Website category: book
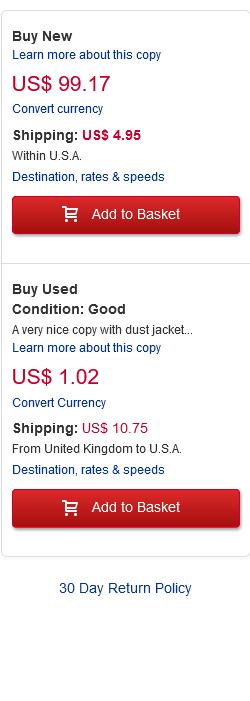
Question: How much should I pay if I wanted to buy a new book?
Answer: US$ 99.17

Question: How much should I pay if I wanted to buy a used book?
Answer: US$ 1.02

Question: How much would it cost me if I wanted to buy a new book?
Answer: US$ 99.17

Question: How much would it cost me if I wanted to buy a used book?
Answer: US$ 1.02

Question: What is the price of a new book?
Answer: US$ 99.17

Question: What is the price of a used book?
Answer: US$ 1.02

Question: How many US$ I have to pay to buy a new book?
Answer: US$ 99.17

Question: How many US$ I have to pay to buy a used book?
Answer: US$ 1.02

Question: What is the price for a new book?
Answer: US$ 99.17

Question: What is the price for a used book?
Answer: US$ 1.02

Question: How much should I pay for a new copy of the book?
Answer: US$ 99.17

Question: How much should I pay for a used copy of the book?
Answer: US$ 1.02

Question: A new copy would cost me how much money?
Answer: US$ 99.17

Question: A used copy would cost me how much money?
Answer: US$ 1.02

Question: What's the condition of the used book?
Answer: Good

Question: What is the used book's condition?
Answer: Good

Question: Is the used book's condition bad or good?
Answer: Good

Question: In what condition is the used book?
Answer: Good

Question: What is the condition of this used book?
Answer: Good

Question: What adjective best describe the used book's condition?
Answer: Good

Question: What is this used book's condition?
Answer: Good

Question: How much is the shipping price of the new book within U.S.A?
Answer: US$ 4.95

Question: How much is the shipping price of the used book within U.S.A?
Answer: US$ 10.75

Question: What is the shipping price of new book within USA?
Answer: US$ 4.95

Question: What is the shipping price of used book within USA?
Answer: US$ 10.75

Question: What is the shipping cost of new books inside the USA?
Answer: US$ 4.95

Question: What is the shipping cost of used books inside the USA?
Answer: US$ 10.75

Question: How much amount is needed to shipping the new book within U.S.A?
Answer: US$ 4.95

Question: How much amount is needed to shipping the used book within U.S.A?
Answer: US$ 10.75

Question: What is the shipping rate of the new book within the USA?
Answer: US$ 4.95

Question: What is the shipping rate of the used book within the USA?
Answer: US$ 10.75

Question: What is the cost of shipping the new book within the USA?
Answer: US$ 4.95

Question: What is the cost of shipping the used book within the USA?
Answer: US$ 10.75

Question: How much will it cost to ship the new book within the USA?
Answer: US$ 4.95

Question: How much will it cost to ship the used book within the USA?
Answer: US$ 10.75